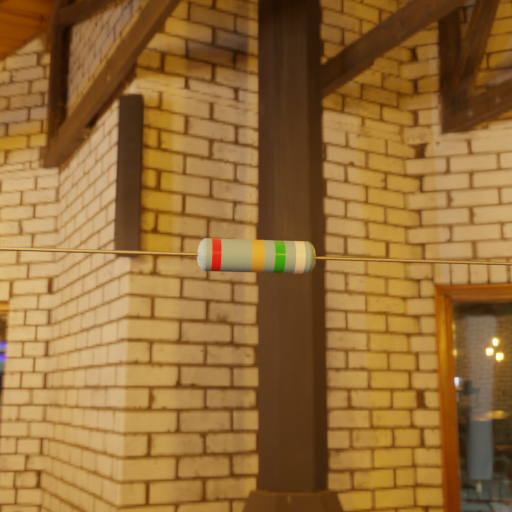
Resistor colour bands (in order): red, gold, green, white